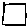
Label: square